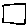
Label: square